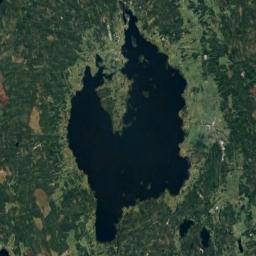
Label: lake